Aerial crown-view tile of a tropical tree (Barro Colorado Island, Panama), acquired 20240611:
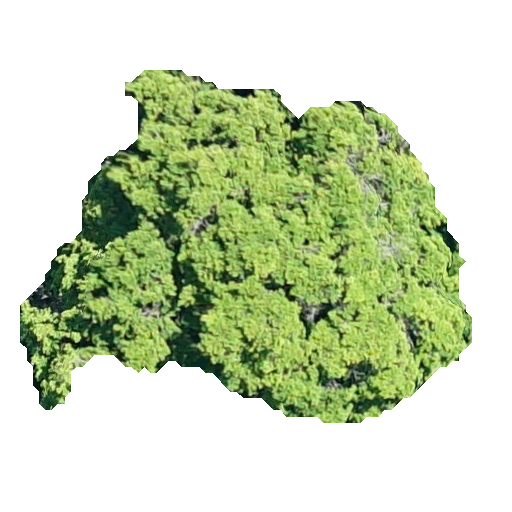
Species: Terminalia amazonia
GBIF accepted scientific name: Terminalia amazonica
Crown area: 170.197 m²